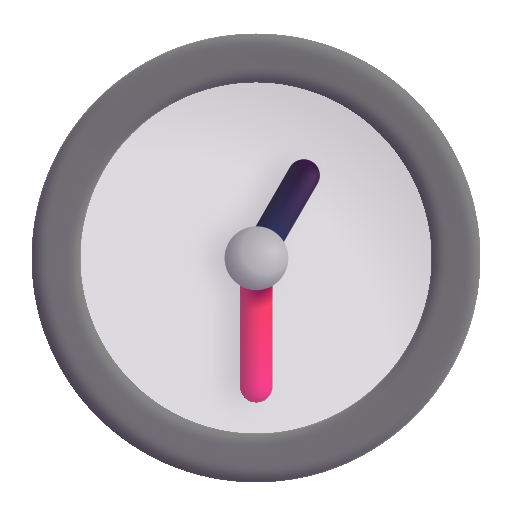
one thirty color